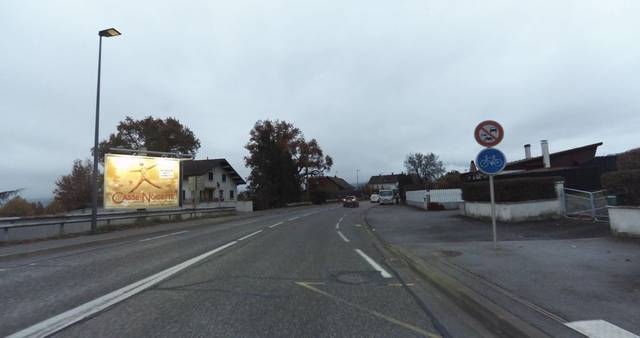
Region: France
Coordinates: 45.892, 6.093